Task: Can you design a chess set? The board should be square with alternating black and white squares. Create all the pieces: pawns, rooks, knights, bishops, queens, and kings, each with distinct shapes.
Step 3973:
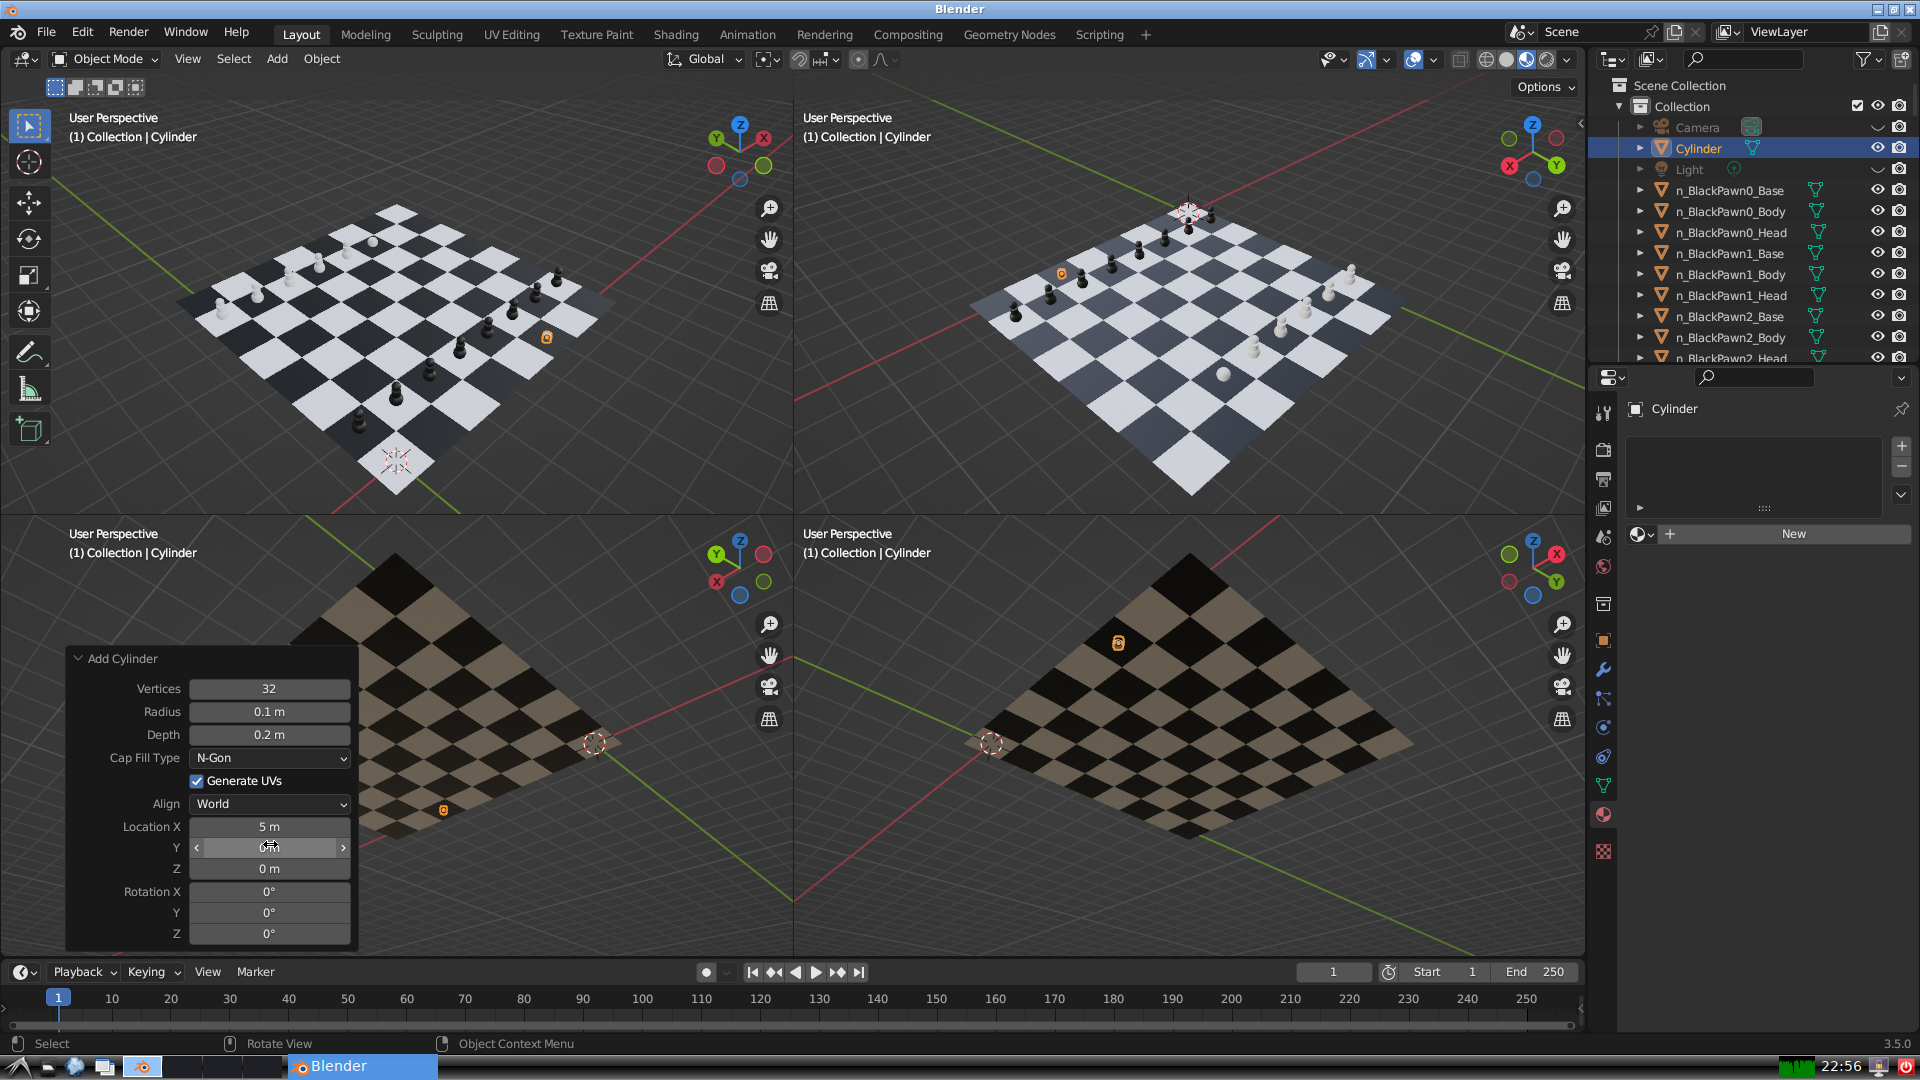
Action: click: no